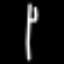
Label: fork